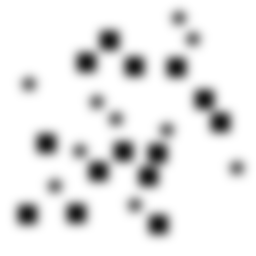
Squares: 14
Triangles: 0
Stars: 10
Total shapes: 24